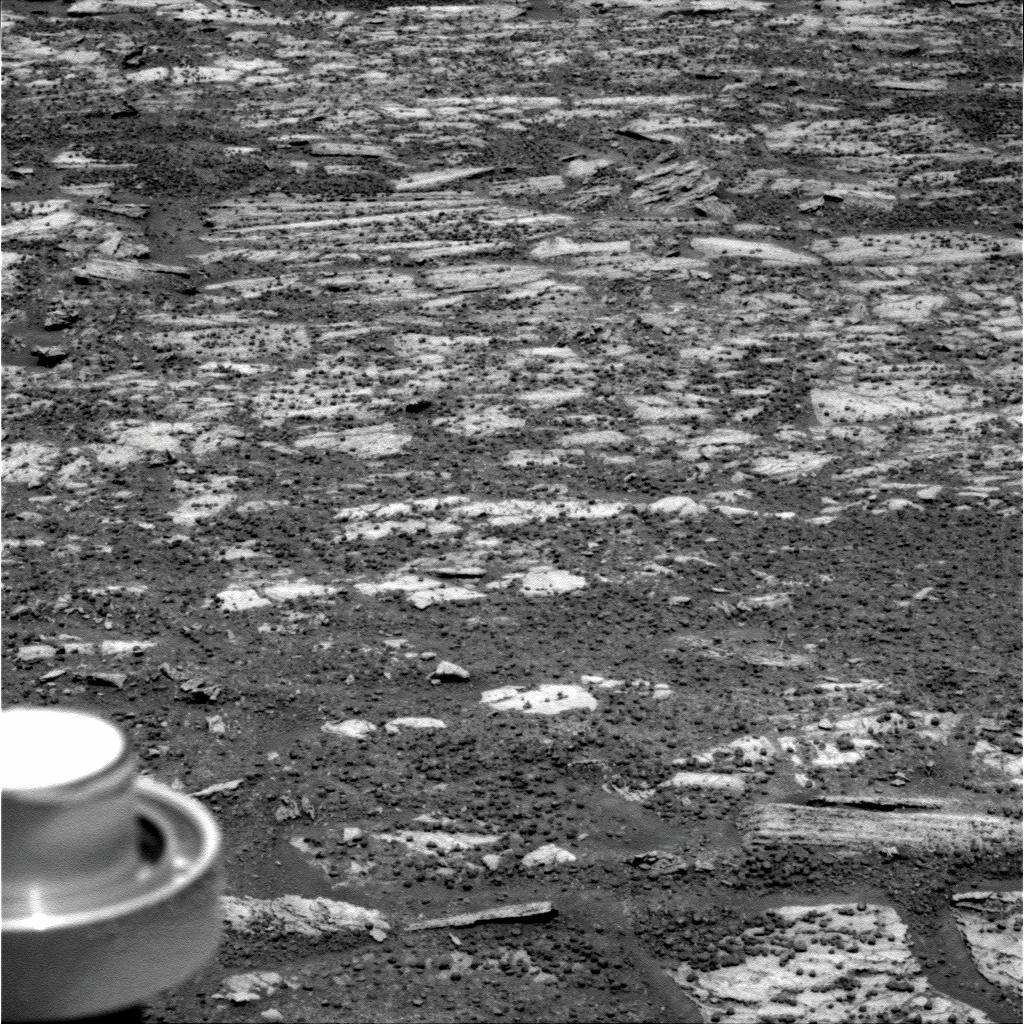
Terrain classes present: Background, Bedrock, Gravel / Sand / Soil, Rock, Shadow